Interaction volume radius: 10 \u00c5
Interaction volume height: 10 \u00c5
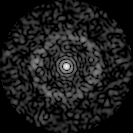
Disorder parameter: 0.8447